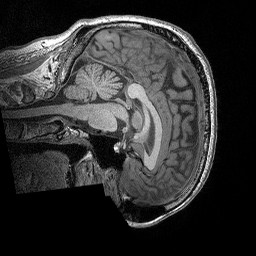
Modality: T1w
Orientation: sagittal
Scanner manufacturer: siemens
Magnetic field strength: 3 T
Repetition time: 2.3 s
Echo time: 0.00298 s